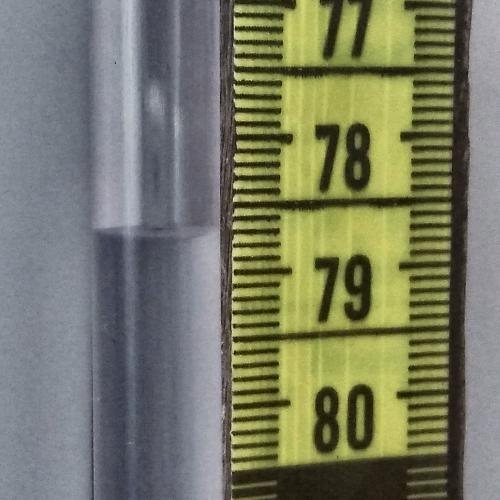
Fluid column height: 78.7 cm